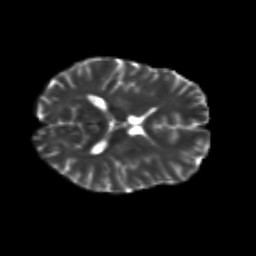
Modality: T2w
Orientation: axial
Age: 25
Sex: female
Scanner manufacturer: siemens
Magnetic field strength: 3 T
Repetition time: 3.5 s
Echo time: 0.113 s